Question: For some reason all window handles I retrieve are the same..

I don't see why this is the case.
'''
int classname::functionname(const char* processname)
{
PROCESSENTRY32 entry;
entry.dwSize = sizeof(PROCESSENTRY32);
HANDLE snapshot = CreateToolhelp32Snapshot(TH32CS_SNAPPROCESS, NULL);
if (Process32First(snapshot, &entry) == TRUE)
{
while (Process32Next(snapshot, &entry) == TRUE)
{
if (stricmp(entry.szExeFile, processname) == 0)
{
HANDLE hProcess = OpenProcess(PROCESS_QUERY_INFORMATION + PROCESS_VM_READ + PROCESS_TERMINATE, FALSE, entry.th32ProcessID);
cout << "Name: " << processname << " Handle: " << hProcess << endl;
CloseHandle(hProcess);
}
}
}
CloseHandle(snapshot);
return 0;
}
'''
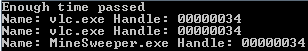
Answer: AFAIK, there's no reason why the system would not re-use process handles. Have you tried commenting out the 'CloseHandle(hProcess);' bit temporarily, forcing the system not to re-use the handles, to see if the process handles are different?
### Edit
That does it for me. Play with the following program. Just edit the value of 'REUSE_PROCESS_HANDLE' to see the effect.
'''
#undef UNICODE
#include <Windows.h>
#include <Tlhelp32.h>
#include <iostream>
using namespace std;
#define REUSE_PROCESS_HANDLE 0
int main ()
{
const char processname[] = "chrome.exe";
PROCESSENTRY32 entry;
entry.dwSize = sizeof(PROCESSENTRY32);
HANDLE snapshot = CreateToolhelp32Snapshot(TH32CS_SNAPPROCESS, NULL);
if (Process32First(snapshot, &entry) == TRUE)
{
while (Process32Next(snapshot, &entry) == TRUE)
{
if (stricmp(entry.szExeFile, processname) == 0)
{
HANDLE hProcess = OpenProcess(PROCESS_QUERY_INFORMATION + PROCESS_VM_READ + PROCESS_TERMINATE, FALSE, entry.th32ProcessID);
cout << "Name: " << processname << " Handle: " << hProcess << endl;
#if REUSE_PROCESS_HANDLE
CloseHandle(hProcess);
#endif
}
}
}
CloseHandle(snapshot);
}
'''